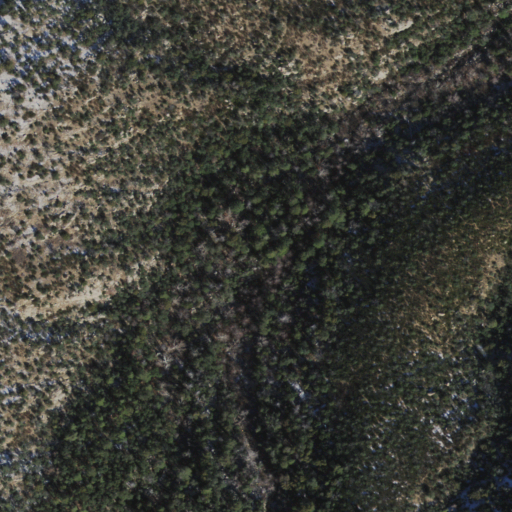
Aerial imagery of valley in Arizona named Hells Hole Canyon containing shrub, evergreen forest, and woody wetlands